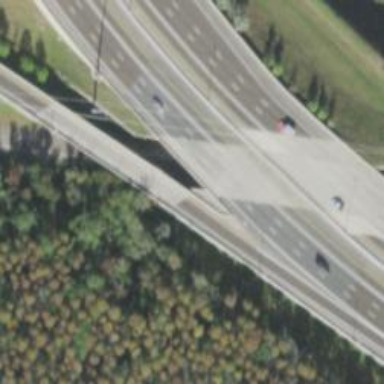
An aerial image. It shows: Motorway link bridge.